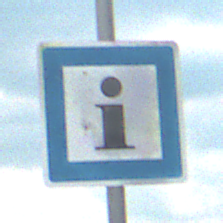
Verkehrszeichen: Informationsstelle
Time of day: MorningAfternoon
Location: Outdoor (Nature)
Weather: PartlyCloudy
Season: NotSpecified
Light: Natural